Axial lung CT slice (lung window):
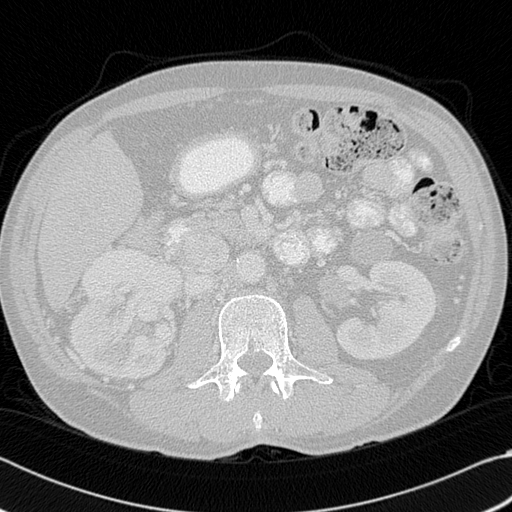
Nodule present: no